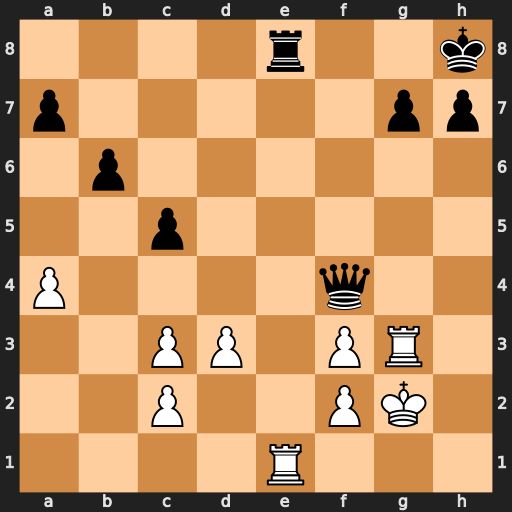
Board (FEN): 4r2k/p5pp/1p6/2p5/P4q2/2PP1PR1/2P2PK1/4R3
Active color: w
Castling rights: -
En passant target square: -
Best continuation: Rxe8+ Qf8 Rxf8#